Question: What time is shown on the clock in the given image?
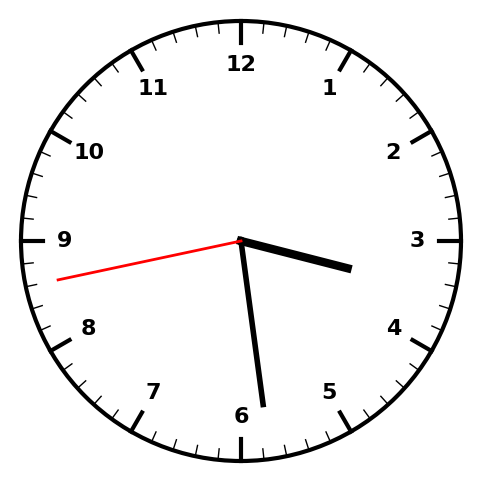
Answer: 03:28:43